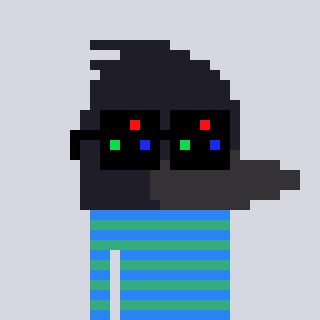
a pixel art character with square black sunglasses, a raven-shaped head and a teal-colored body on a cool background